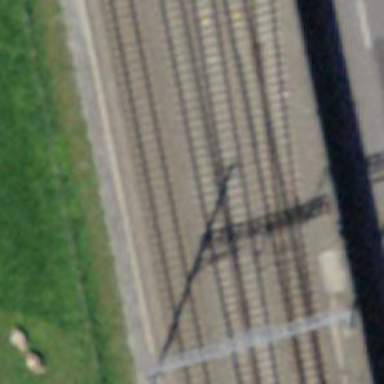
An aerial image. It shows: Railway track with contact line for electrification.